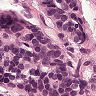
Metastatic tissue present: yes